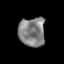
Tissue: prostate
Cell type: T cells
Senescence score: 0.3172
Nuclear area (px): 747
Mean DAPI intensity: 130.272